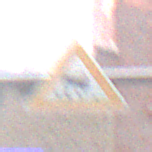
Verkehrszeichen: SchleuderOderRutschgefahr
Umgebung: Outdoor, Urban
Tageszeit: MorningAfternoon
Wetter: Overcast
Licht: Natural
Jahreszeit: NotSpecified
Kontrast: LowContrast